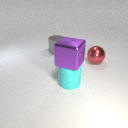
large red metal sphere behind large cyan rubber cylinder